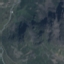
Land use / land cover: HerbaceousVegetation